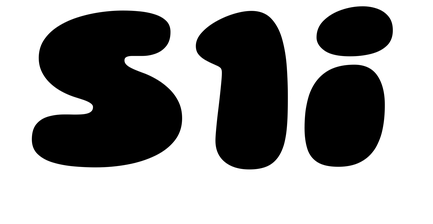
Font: Gluten_Black